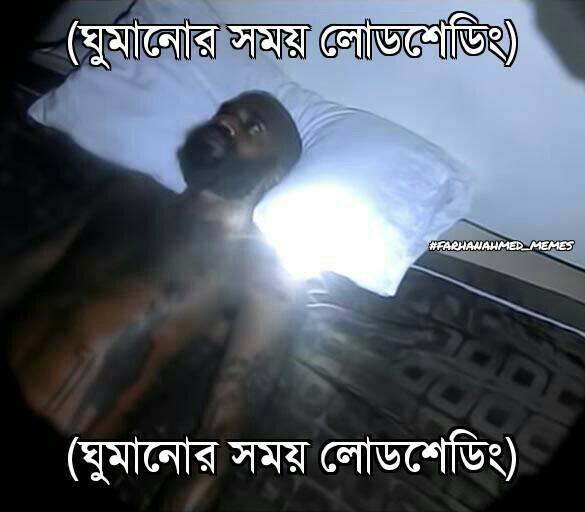
Text: ( ঘুমানোর সময় লোডশেডিং ) ( ঘুমানোর সময় লোডশেডিং )
Label: Non Hate